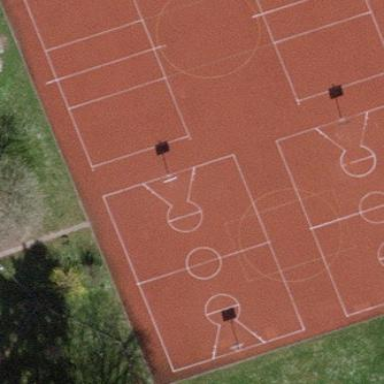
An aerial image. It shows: Multi-sport pitch for leisure activities.